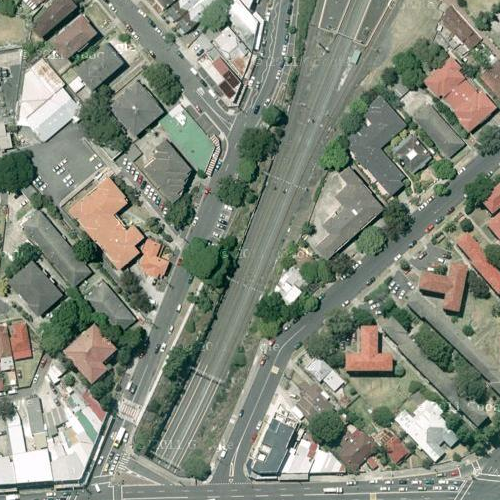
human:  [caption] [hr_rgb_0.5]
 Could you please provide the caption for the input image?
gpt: Many houses arranged neatly with a main street go across this area .

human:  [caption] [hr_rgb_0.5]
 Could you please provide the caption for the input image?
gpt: This is a residential area with many houses and a main street in the middle .

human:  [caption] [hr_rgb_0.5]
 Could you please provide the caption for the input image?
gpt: A residential area with many houses arranged neatly and a main road in the middle .

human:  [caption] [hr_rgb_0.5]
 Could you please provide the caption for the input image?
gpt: A residential area with many houses arranged neatly while a main street in the middle .

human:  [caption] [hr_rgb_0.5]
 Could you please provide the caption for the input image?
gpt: Lots of houses arranged neatly in the residential area with a main street in the middle .